Question: I am really in doubt how I make a script. I am making a banner, and also got good help from the people in here. Thanks a lot for this. Here is how it looks until now:
<URL>
I would like that there is sliding a transparent line in from the right, and stops at the yellow line like this:

But how do I get started on this script? Until now, my code looks like this.
'''
<html>
<head>
<link rel="stylesheet" type="text/css" href="bannerTest.css">
<script src="https://ajax.googleapis.com/ajax/libs/jquery/1.11.1/jquery.min.js"></script>
<script>
$(document).ready(function() {
$(".banner").animate({height: "300px"}, 600);
$(".banner").animate({width: "100%"}, 120, function() {
$(".banner-blue").animate({height: "300px"}, 700);
});
$(".banner-blue").animate({
height: "300px"
}, 700, function(){
$('.hidden').fadeIn();
});
});
</script>
</head>
<body>
<div class="banner">
<div class="banner-blue">
<p class="hidden" id="text1">99 Kr</p>
<p class="hidden" id="text2">| Det tager maks 2 timer |</p>
</div>
</div>
</body>
</html>
'''
CSS:
'''
.banner {
background:#0FB493;
height:100px;
width:300px;
margin:6px;
}
.banner-blue {
background:#0f9fb4;
position:absolute;
width: 300px;
}
.hidden {
display: none;
}
#text1 {
font-family: 'Open Sans';
font-size: 40px;
color: black;
font-weight: lighter;
padding-left: 160px;
}
#text2 {
font-family: 'Open Sans';
font-size: 20px;
color: black;
font-weight: lighter;
padding-left: 10px;
}
'''
Best Regards
Mads
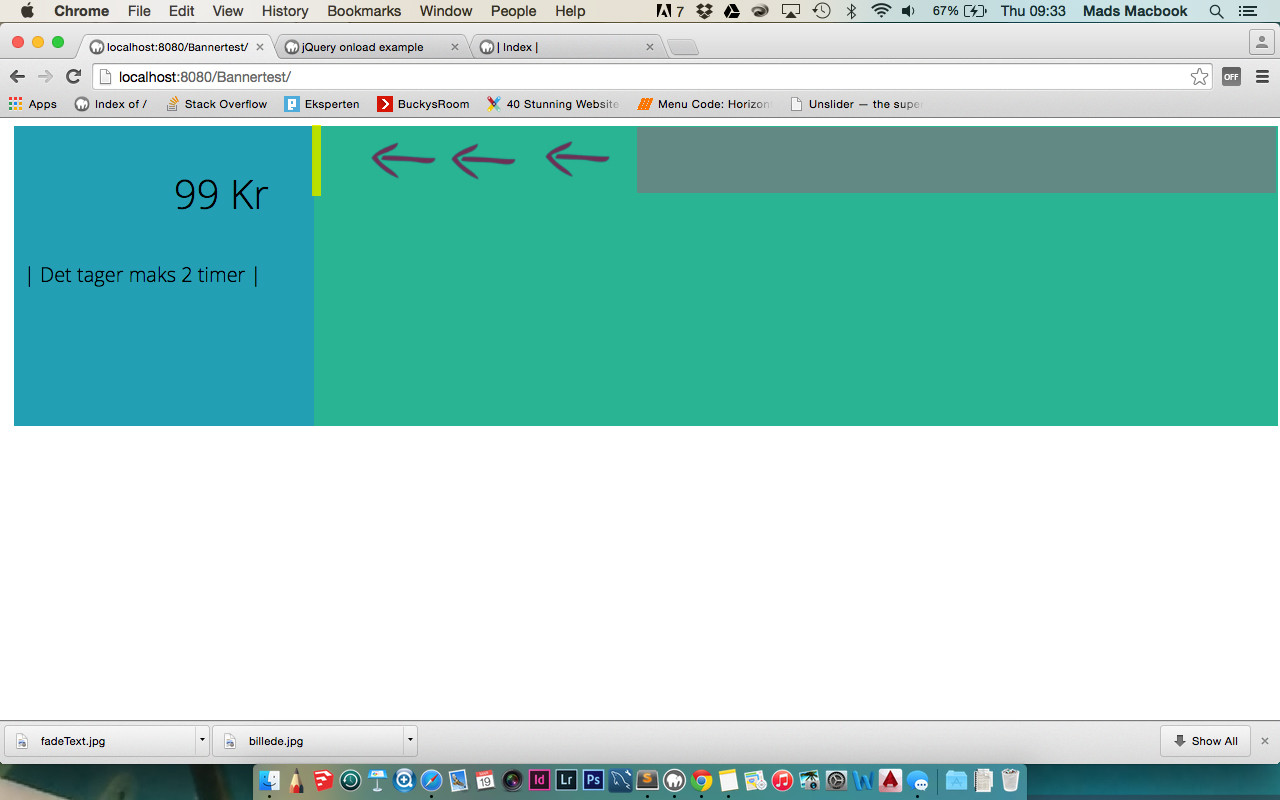
Answer: This should be close to what you want (Click Run code snippet to see the result):
'''
$(document).ready(function() {
$(".banner").animate({
height: "300px"
}, 600);
$(".banner").animate({
width: "100%"
}, 120, function() {
$(".banner-blue").animate({
height: "300px"
}, 700);
});
$(".banner-blue").animate({
height: "300px"
}, 700, function() {
$('.hidden').fadeIn();
$(".line").animate({
marginLeft: "300px"
}, 2000);
});
});
'''
'''
.banner {
background: #0FB493;
height: 100px;
width: 300px;
margin: 6px;
}
.banner-blue {
background: #0f9fb4;
position: absolute;
width: 300px;
}
.line {
background: gray;
opacity: 0.7;
width: 100%;
height: 100px;
margin-left: 1500px;
}
.hidden {
display: none;
}
#text1 {
font-family: 'Open Sans';
font-size: 40px;
color: black;
font-weight: lighter;
padding-left: 160px;
}
#text2 {
font-family: 'Open Sans';
font-size: 20px;
color: black;
font-weight: lighter;
padding-left: 10px;
}
'''
'''
<script src="https://ajax.googleapis.com/ajax/libs/jquery/2.1.1/jquery.min.js"></script>
<div class="banner">
<div class="banner-blue">
<p class="hidden" id="text1">99 Kr</p>
<p class="hidden" id="text2">| Det tager maks 2 timer |</p>
</div>
<div class="line"></div>
</div>
'''